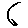
Label: moon